問題: ∠A=60°、∠C=120°たる四角形ABCDがあります。AB=AD、BC=6㎝、CD=2㎝のとき、線分ACの長さは何㎝ですか？
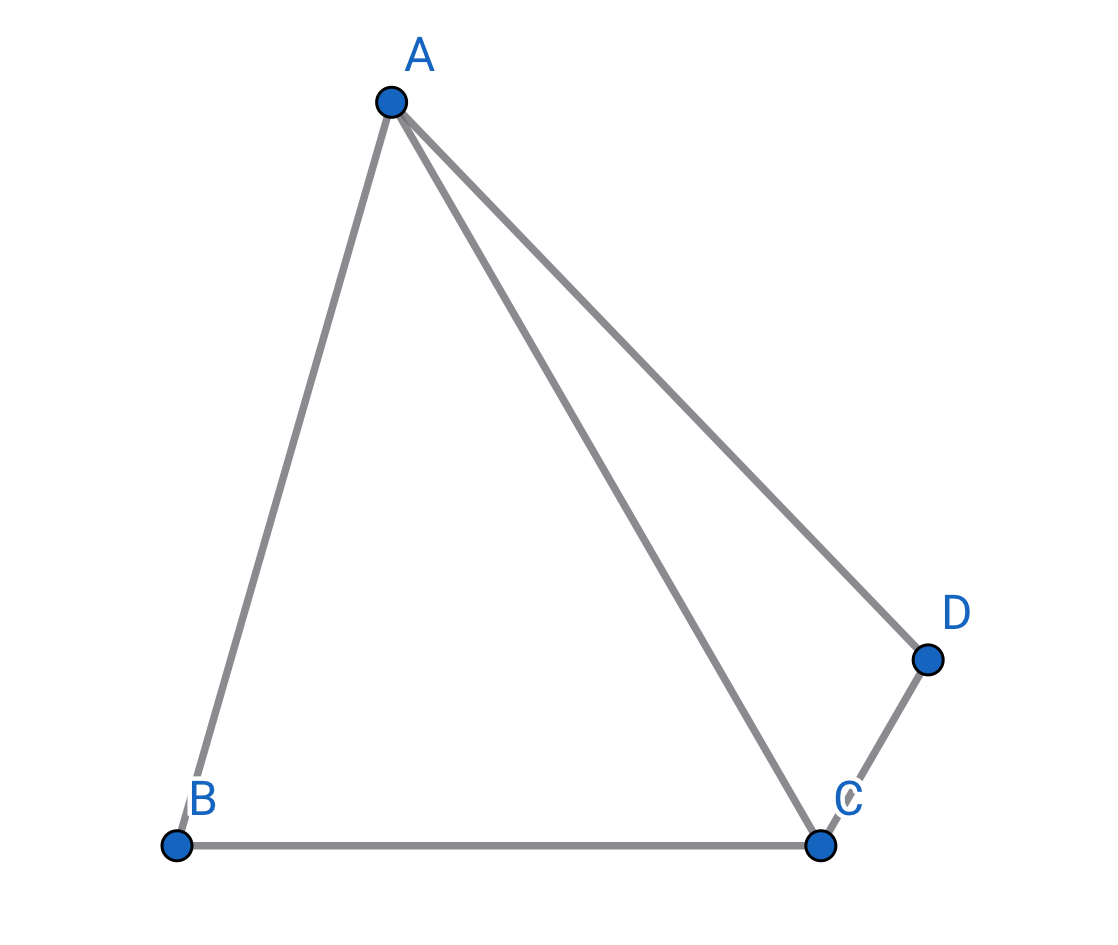
解答: 半直線CB上に点Eをとり、三角形ABEが正三角形となるようにします。このとき、三角形ABEと三角形ADCは合同です。よって、EC=EB+BC=CB+BCとわかり、求める長さは8㎝です。
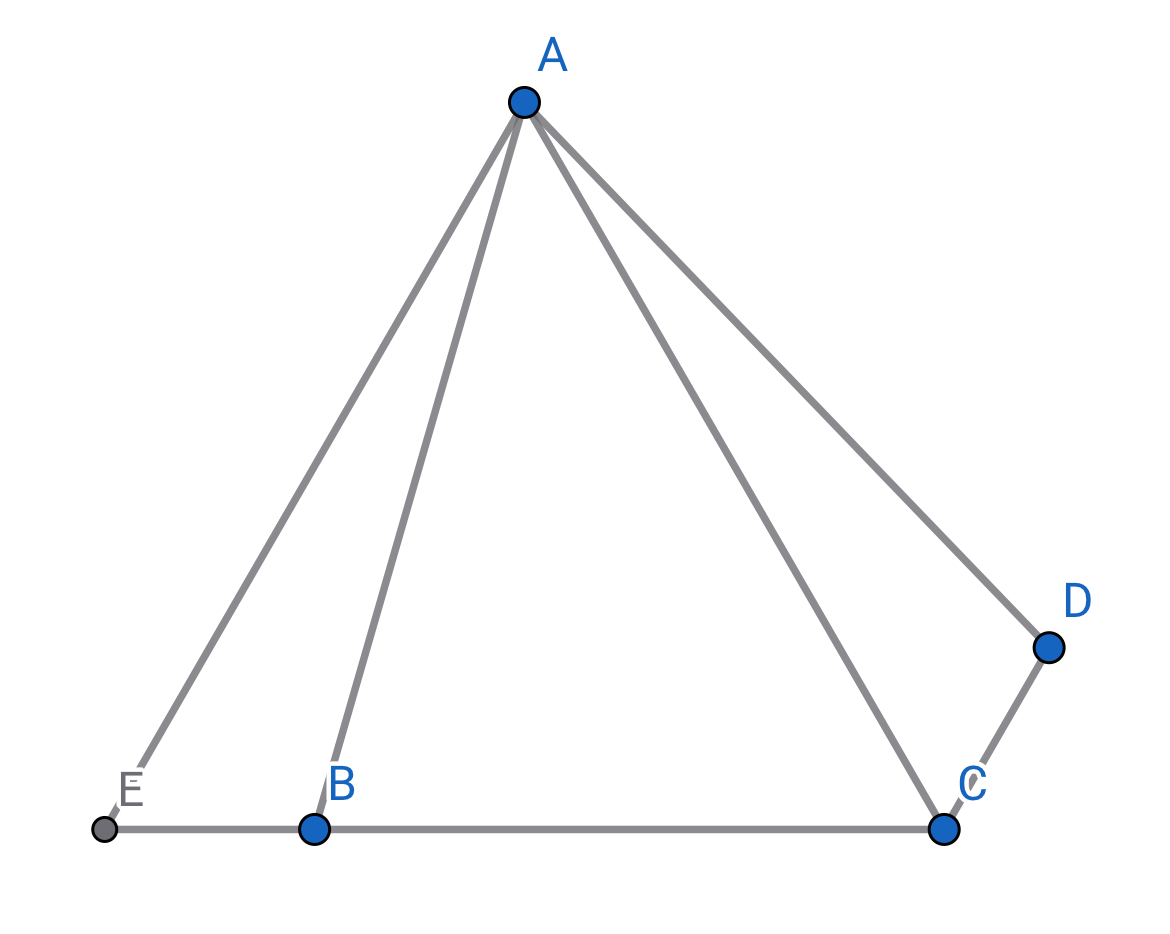
答え: 8㎝
タグ: 合同